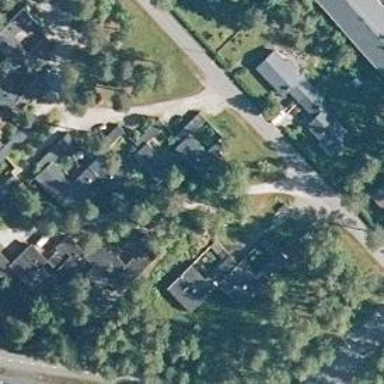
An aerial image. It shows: Living street.